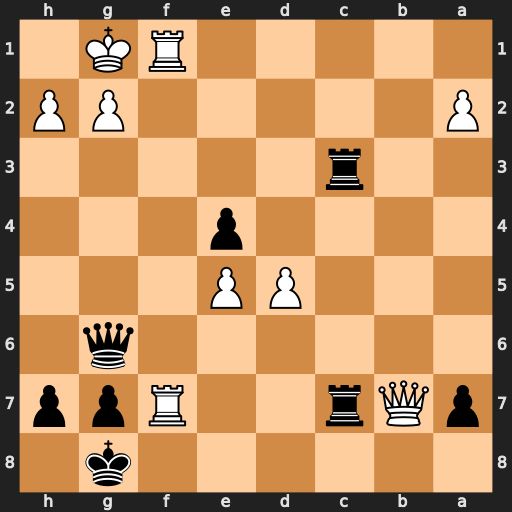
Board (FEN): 6k1/pQr2Rpp/6q1/3PP3/4p3/2r5/P5PP/5RK1
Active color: b
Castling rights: -
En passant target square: -
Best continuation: Qxf7 Rxf7 Rc1+ Kf2 Rxf7+ Qxf7+ Kxf7